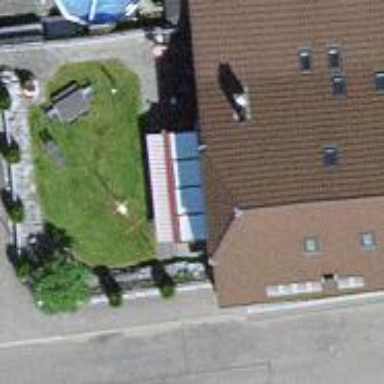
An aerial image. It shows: Residential building.